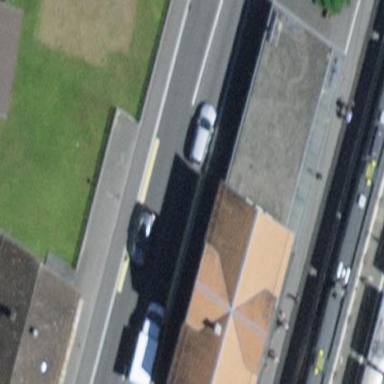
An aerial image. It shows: Train station building.